Question: I just imported a flex project using Flash Builder 4 (With Eclipse). The project runs fine but all the windows, labels and other elements are laterally inverted.
What's wrong?
-- I am using Adobe Flash Builder 4 plugin on eclipse
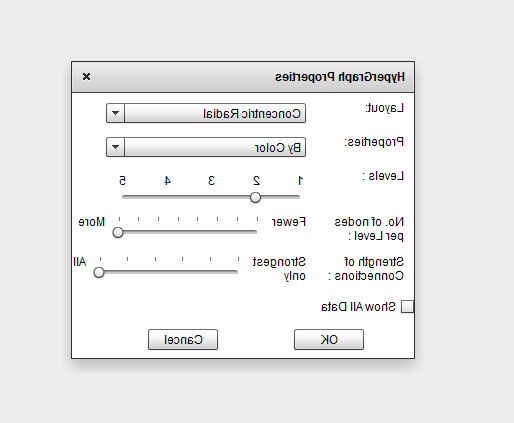
Answer: Setting layout direction in th mxml file did the trick
'''
layoutDirection="ltr"
'''